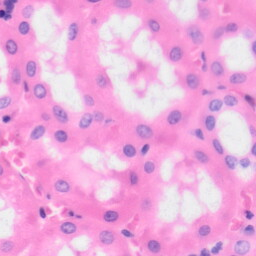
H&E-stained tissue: Kidney